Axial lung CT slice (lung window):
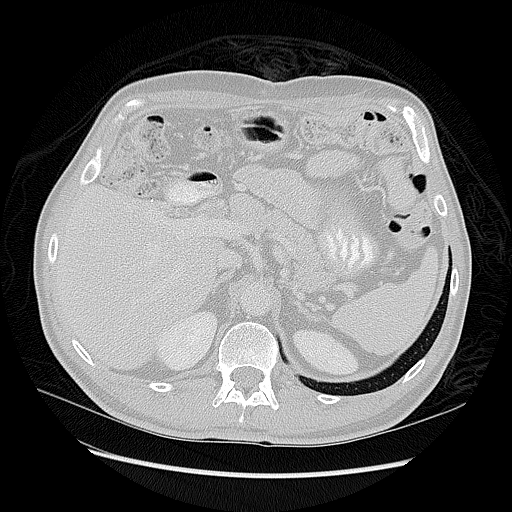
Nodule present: no